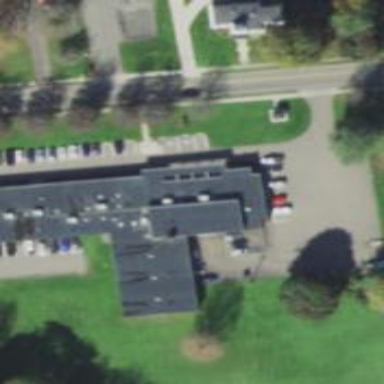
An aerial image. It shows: Government office.